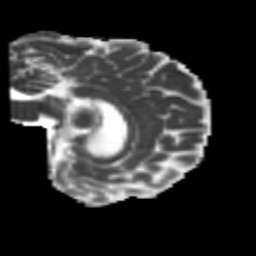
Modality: MD
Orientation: sagittal
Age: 22
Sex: female
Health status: healthy
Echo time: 0.074 s